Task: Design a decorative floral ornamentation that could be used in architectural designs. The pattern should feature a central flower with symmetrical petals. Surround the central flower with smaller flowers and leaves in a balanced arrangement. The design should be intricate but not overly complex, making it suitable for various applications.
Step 1578:
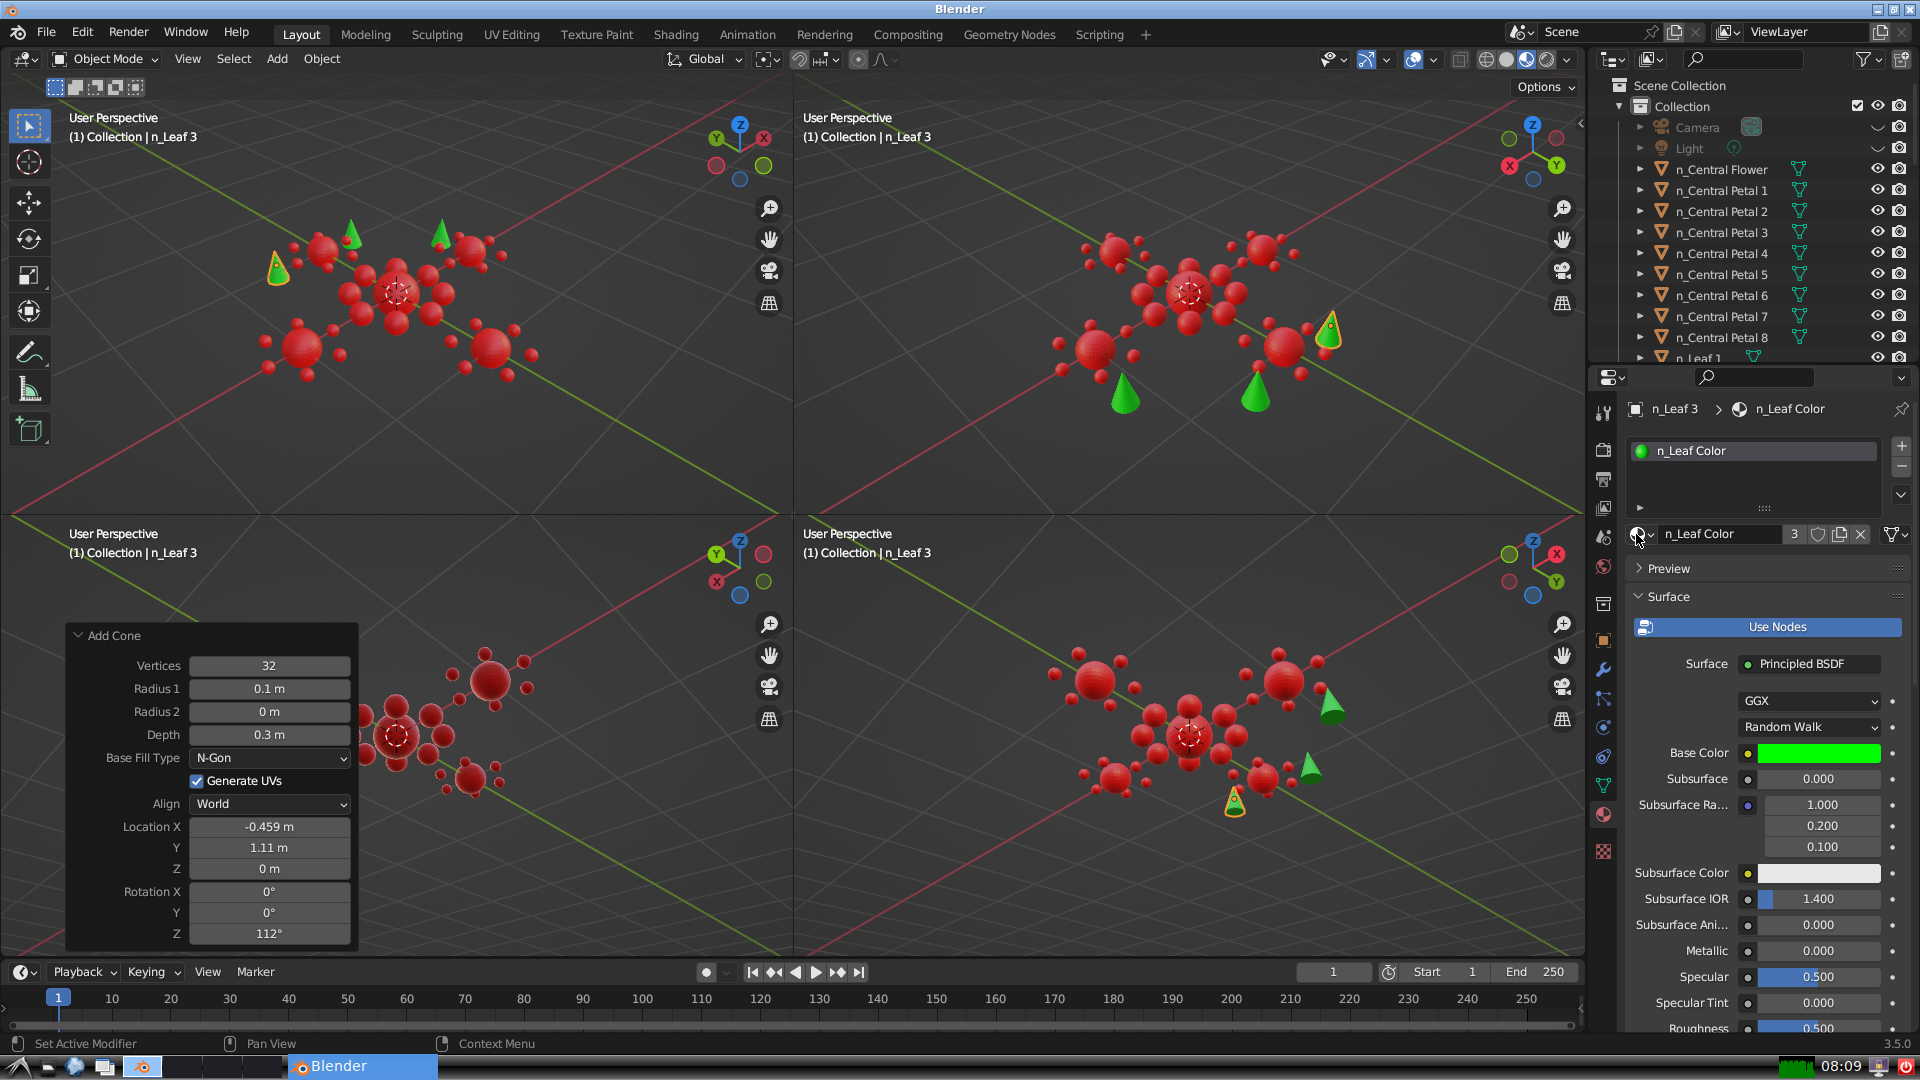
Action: {"mouse_move": [278, 58]}